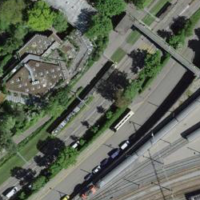
EUNIS habitat code: 53
Species observed at this site:
Geranium sanguineum
Euphorbia lathyris
Buxus sempervirens